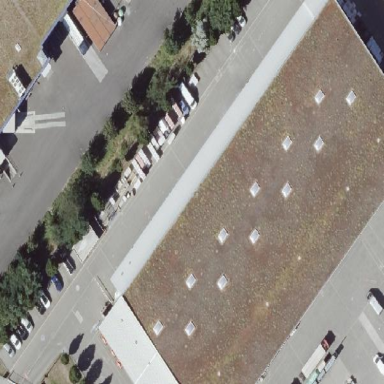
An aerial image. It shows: Commercial building.